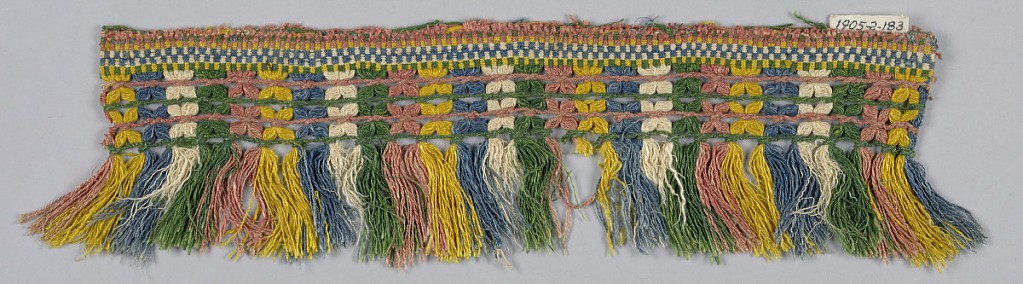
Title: Fringe
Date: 17th century
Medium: silk Technique: woven
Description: Green, pink, yellow, blue and white fringe with a checkboard heading, trellis band pattern and skirt threads arranged in stripes.